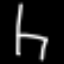
Label: chair